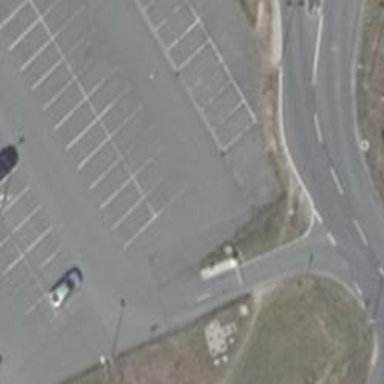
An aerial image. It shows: Asphalt parking aisle off service road.